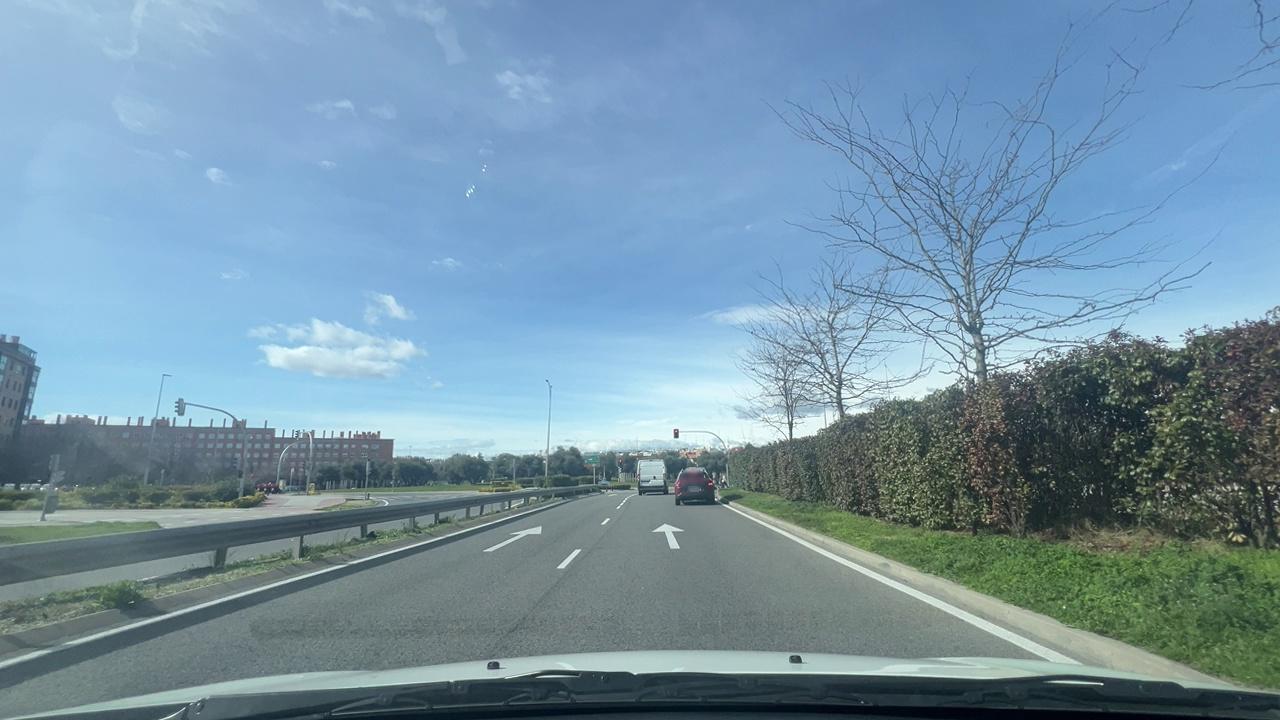
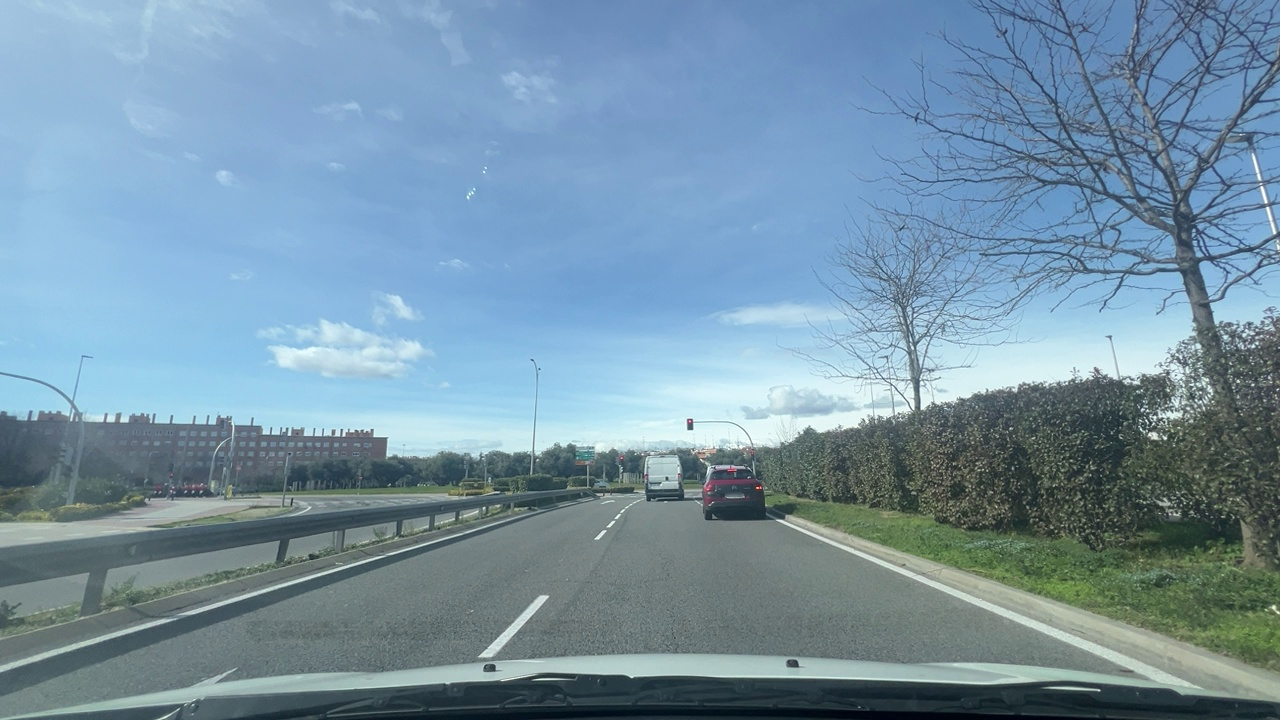
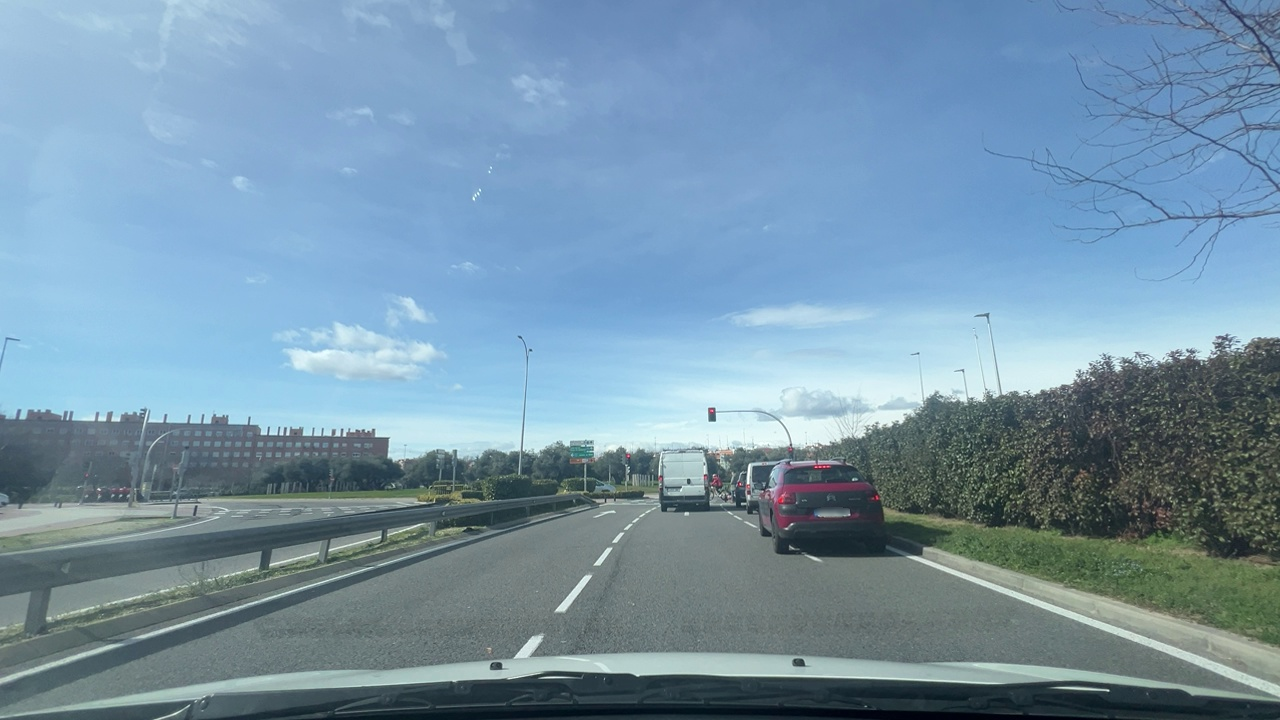
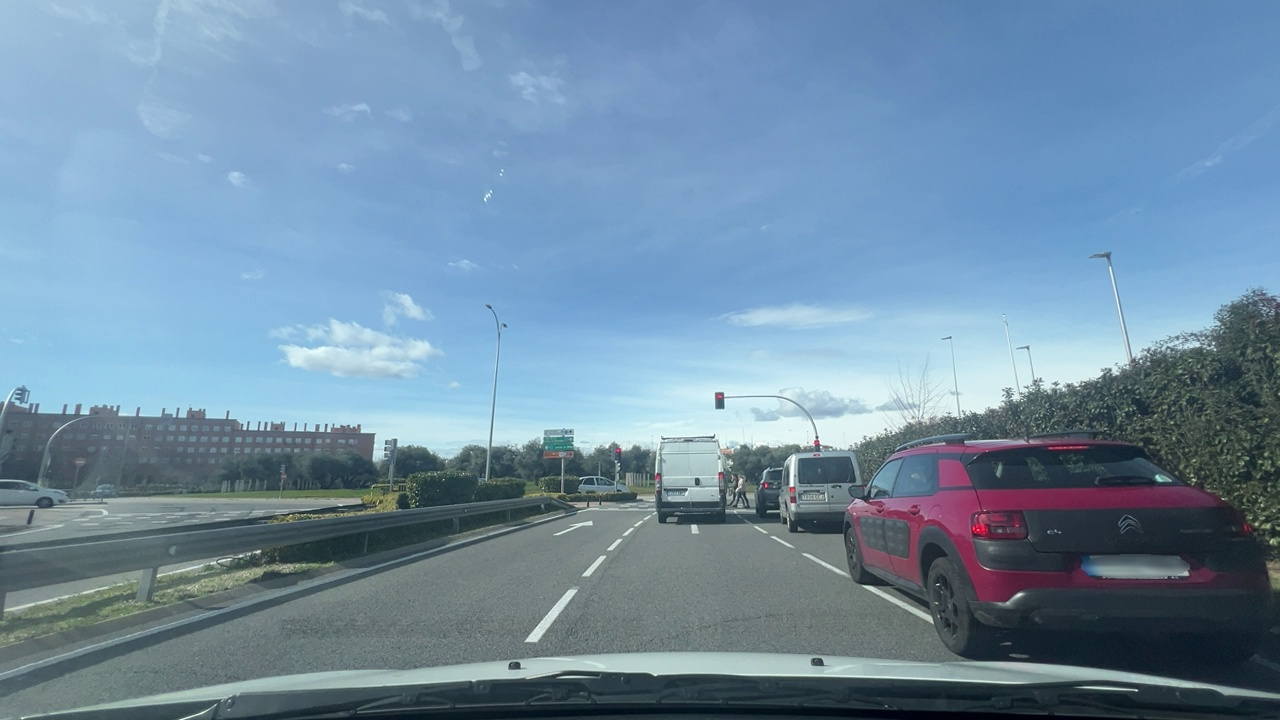
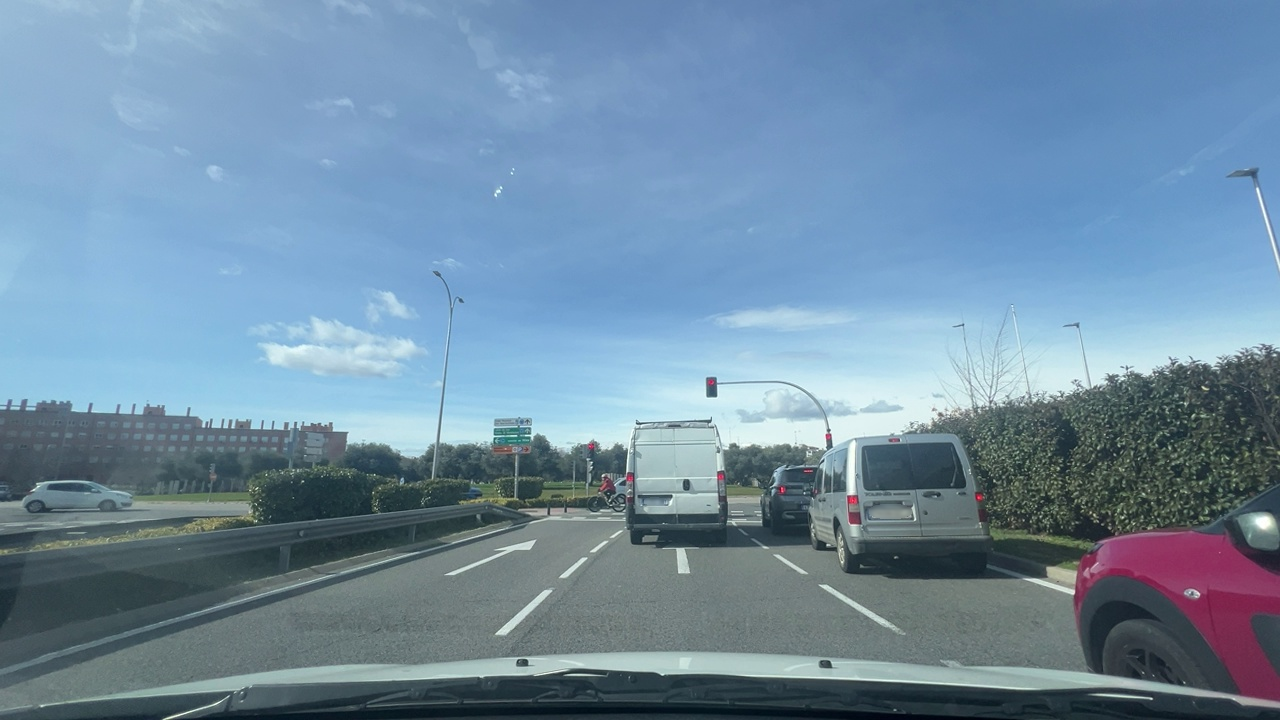
Situation: Leading braking
Question: Is there a vehicle directly ahead in the ego lane with brake lights on?
Answer: Yes
Reasoning: The vehicle ahead is stationary with active red braking lights.

Situation: Leading braking
Question: Is the distance between the ego vehicle and the vehicle ahead decreasing?
Answer: Yes
Reasoning: As the leading vehicle is stationary and the ego vehicle is still moving, the distance between them is reduced over time.

Situation: Leading braking
Question: Is either the ego vehicle or the leading vehicle stationary?
Answer: Yes
Reasoning: The leading vehicle is stationary with brake lights on.

Situation: Leading braking
Question: Is the ego vehicle decelerating due to dense traffic or congestion ahead?
Answer: Yes
Reasoning: There are multiple vehicles ahead of the ego vehicle.